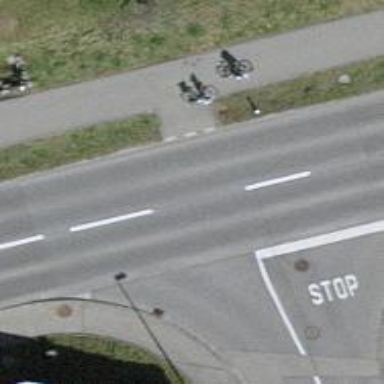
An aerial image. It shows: Stop road.